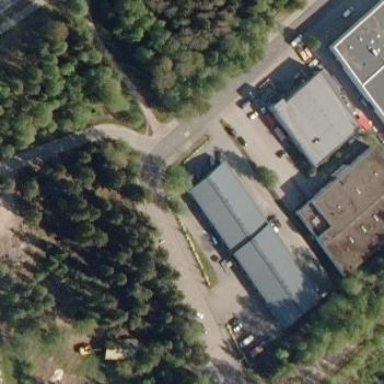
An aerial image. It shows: Commercial building with gabled roof.